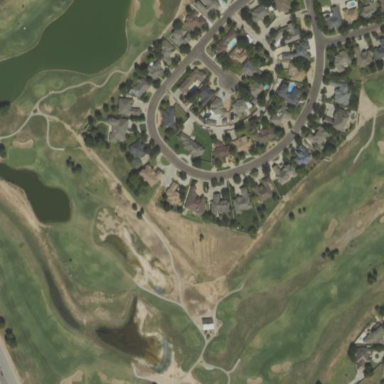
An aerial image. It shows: Golf course.